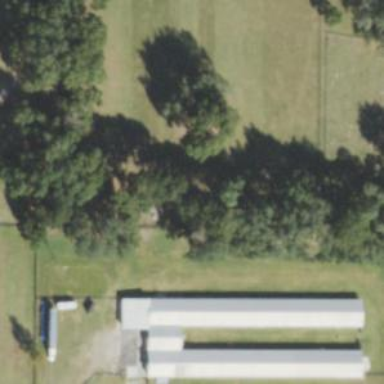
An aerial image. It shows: Poultry farmyard is depicted in the image.